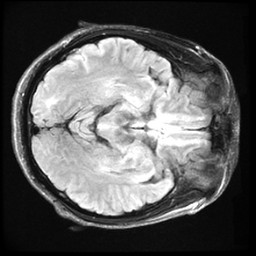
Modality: FLAIR
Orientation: axial
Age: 43
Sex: male
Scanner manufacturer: ge
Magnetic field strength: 3 T
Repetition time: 11 s
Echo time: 0.1497 s